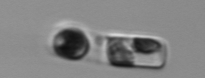
Label: Guinardia_delicatula_TAG_internal_parasite